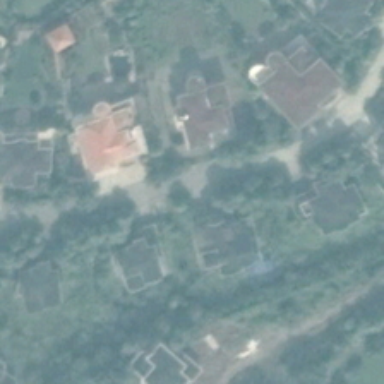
The residential is located by the road with many trees .